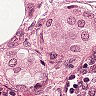
Metastatic tissue present: yes